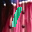
Label: 1